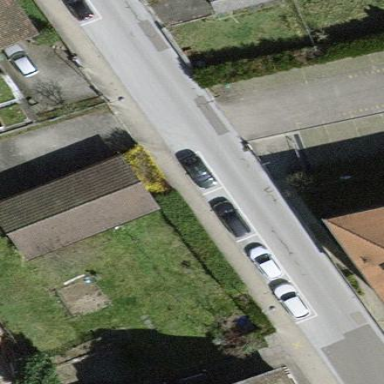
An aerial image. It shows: Group of garages.